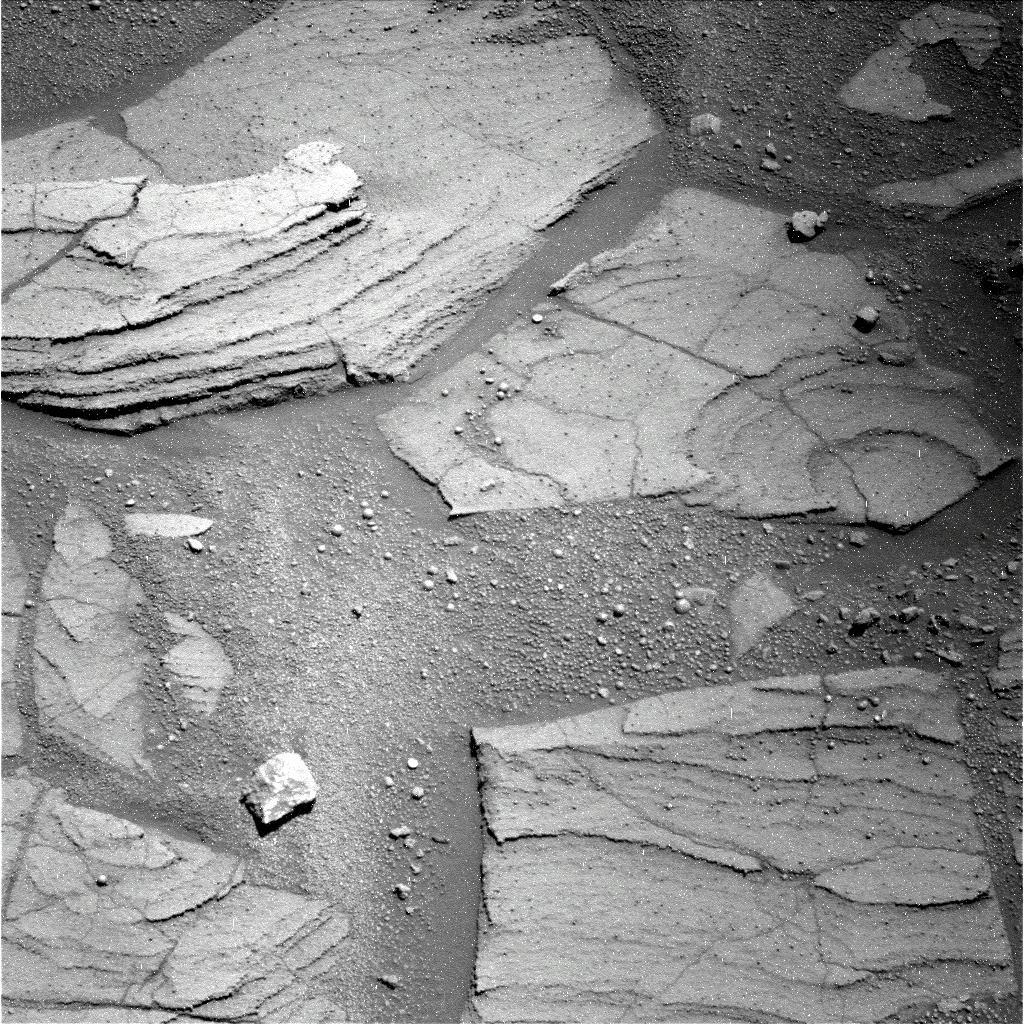
Terrain classes present: Bedrock, Gravel / Sand / Soil, Rock, Shadow